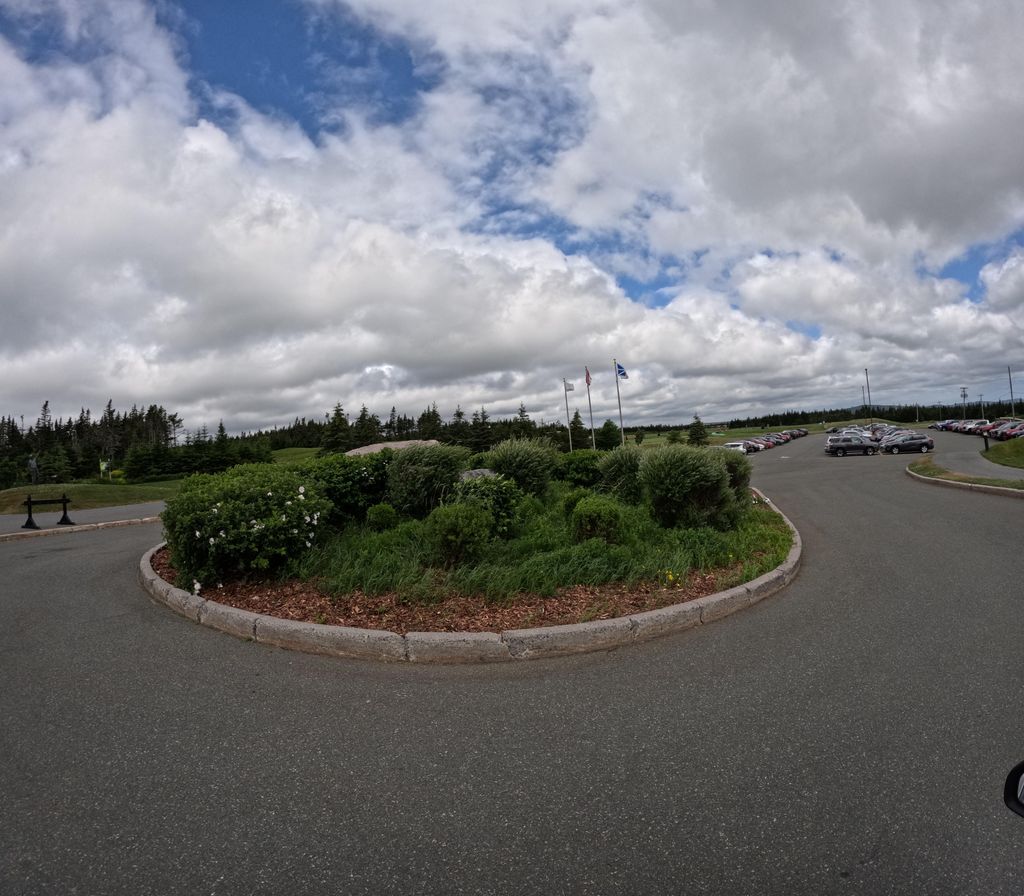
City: st_johns